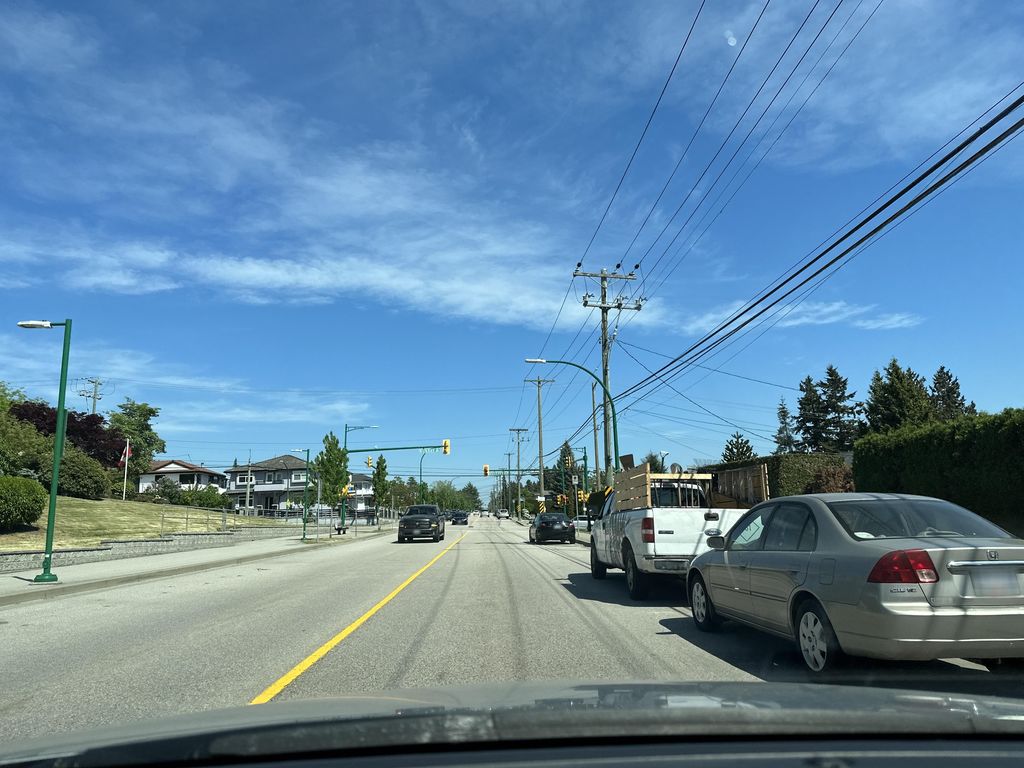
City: vancouver